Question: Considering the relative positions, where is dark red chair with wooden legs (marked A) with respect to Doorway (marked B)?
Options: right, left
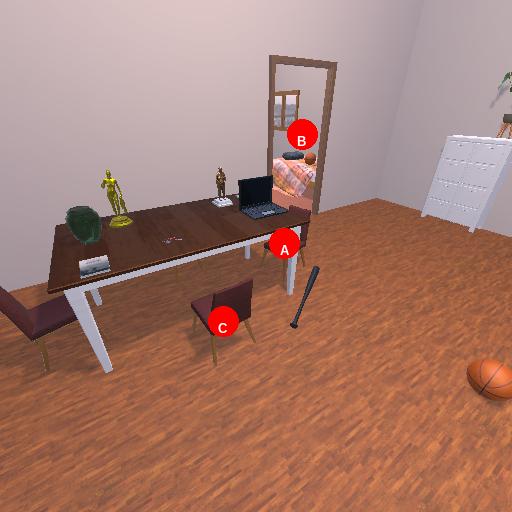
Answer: right